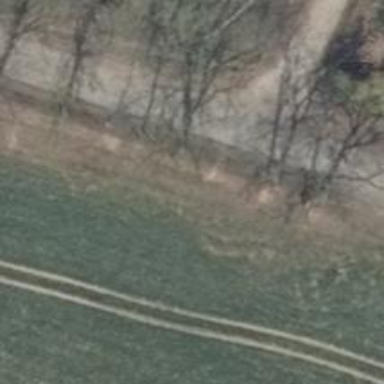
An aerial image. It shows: Avenue lined with broadleaved deciduous trees.